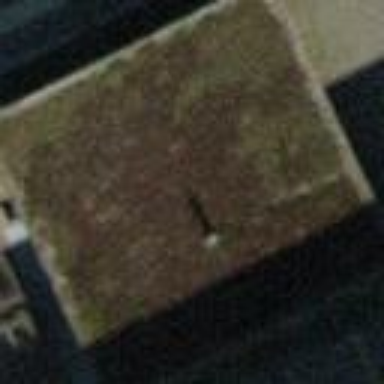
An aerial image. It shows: Transportation building.